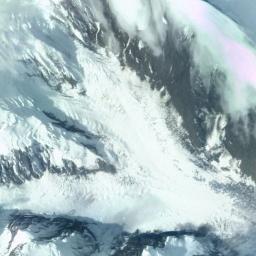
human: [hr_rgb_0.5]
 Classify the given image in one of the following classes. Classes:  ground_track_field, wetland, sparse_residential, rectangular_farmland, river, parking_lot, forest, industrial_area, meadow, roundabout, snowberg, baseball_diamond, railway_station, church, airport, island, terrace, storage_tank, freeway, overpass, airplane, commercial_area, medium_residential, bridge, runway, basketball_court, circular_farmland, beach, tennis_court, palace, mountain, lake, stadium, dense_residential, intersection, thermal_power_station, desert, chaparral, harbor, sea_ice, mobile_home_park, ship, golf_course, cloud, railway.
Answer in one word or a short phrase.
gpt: snowberg